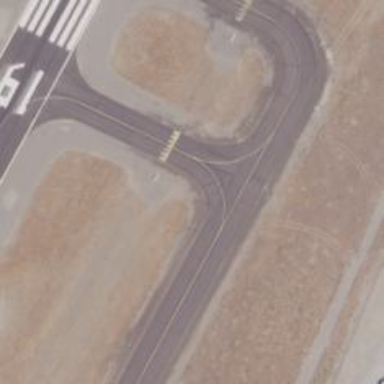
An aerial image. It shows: Image of taxiway at airport.